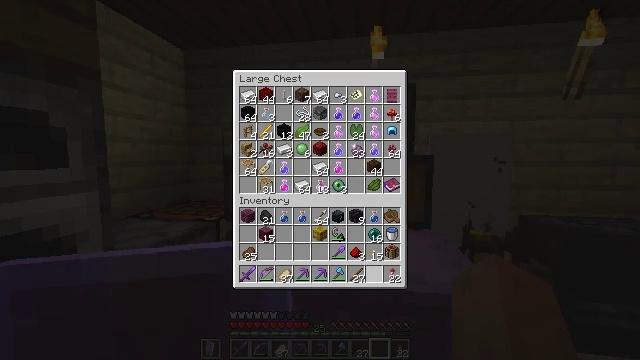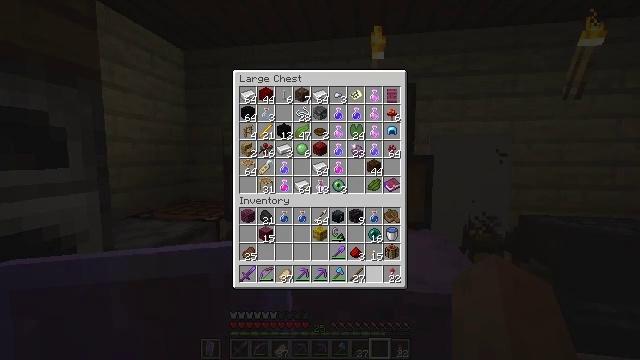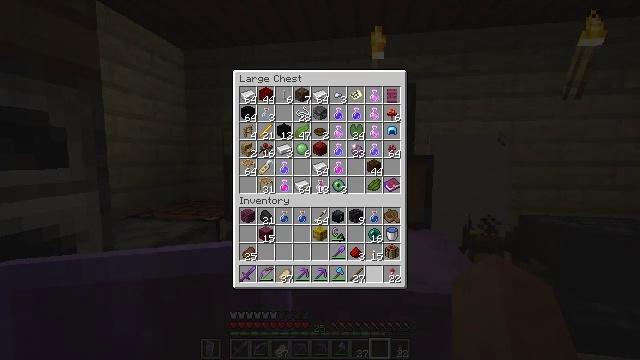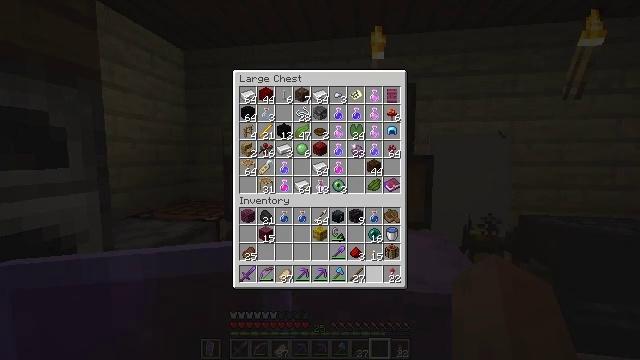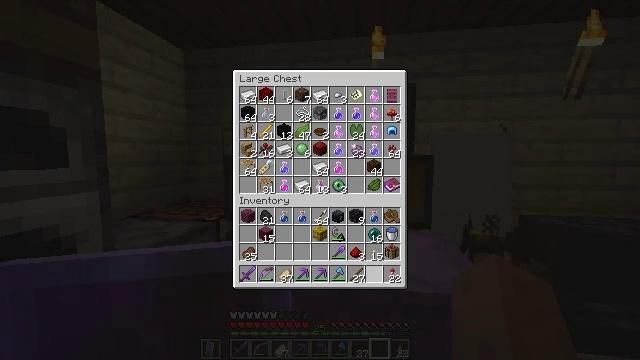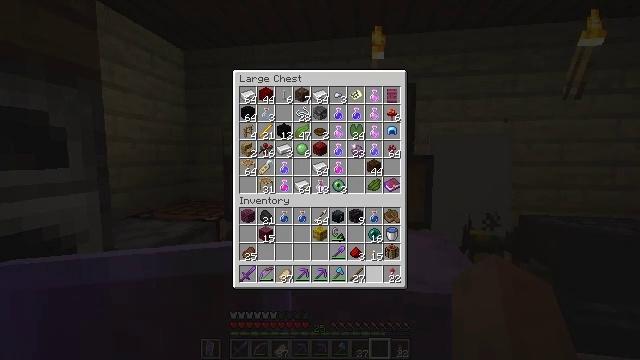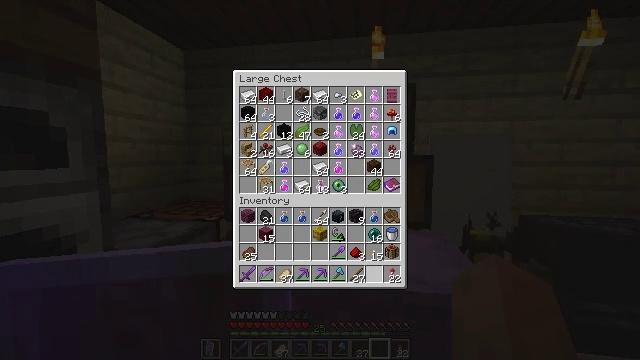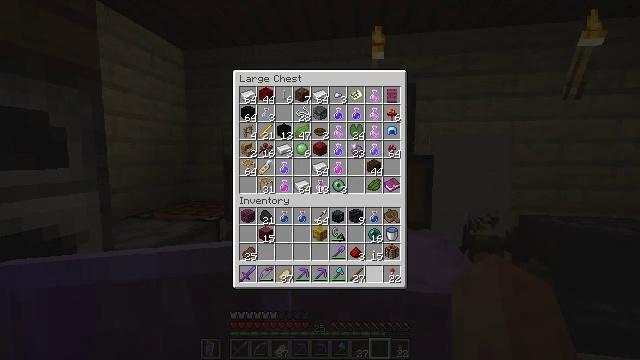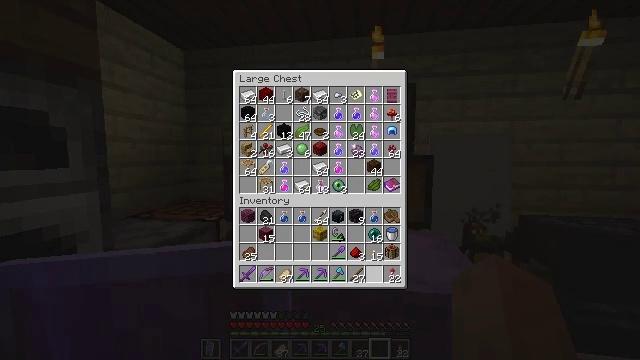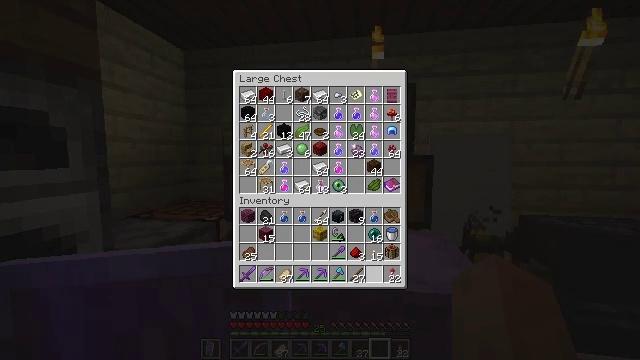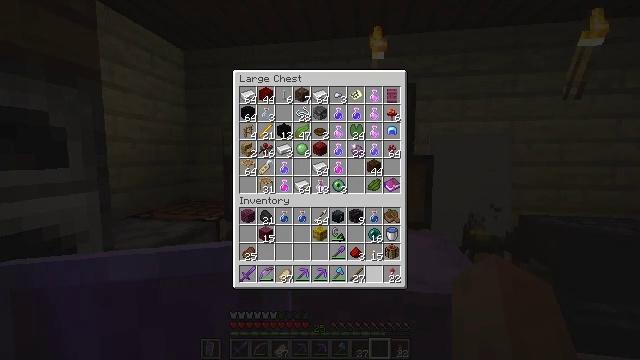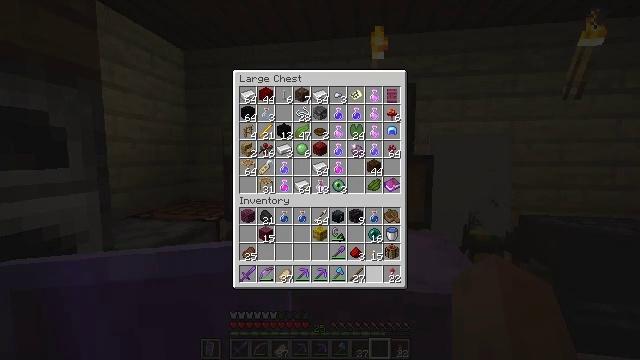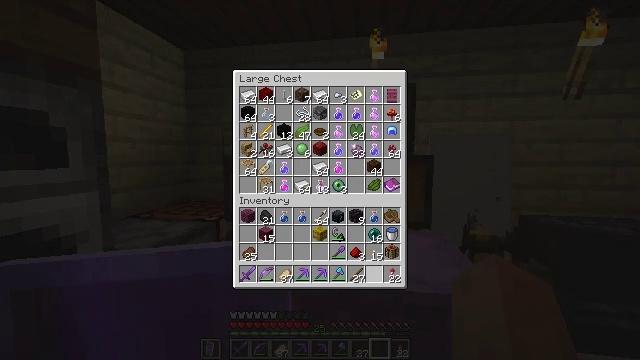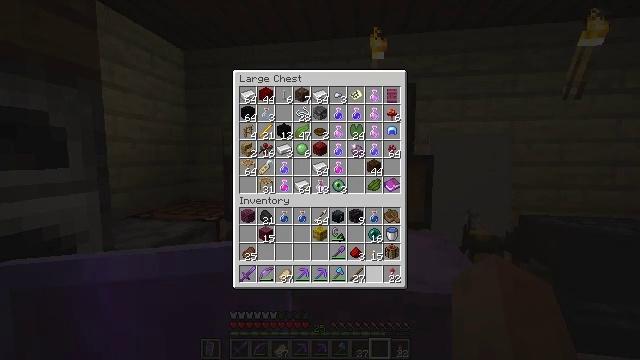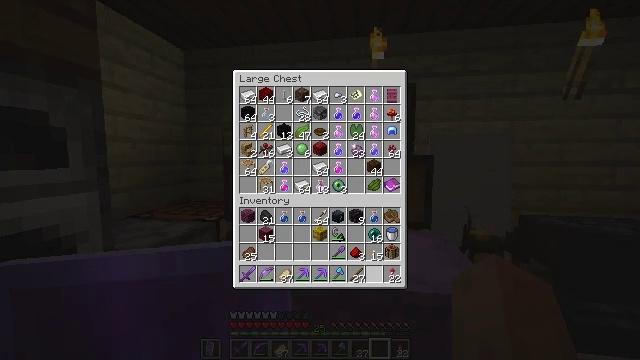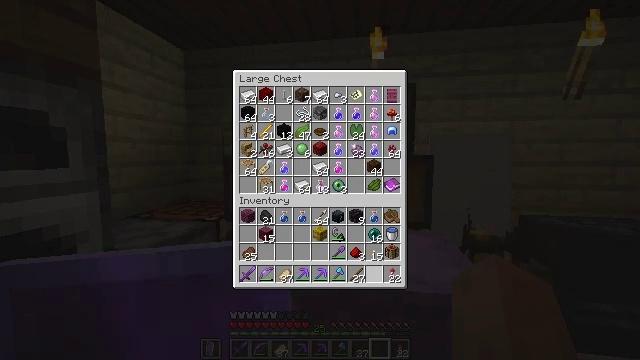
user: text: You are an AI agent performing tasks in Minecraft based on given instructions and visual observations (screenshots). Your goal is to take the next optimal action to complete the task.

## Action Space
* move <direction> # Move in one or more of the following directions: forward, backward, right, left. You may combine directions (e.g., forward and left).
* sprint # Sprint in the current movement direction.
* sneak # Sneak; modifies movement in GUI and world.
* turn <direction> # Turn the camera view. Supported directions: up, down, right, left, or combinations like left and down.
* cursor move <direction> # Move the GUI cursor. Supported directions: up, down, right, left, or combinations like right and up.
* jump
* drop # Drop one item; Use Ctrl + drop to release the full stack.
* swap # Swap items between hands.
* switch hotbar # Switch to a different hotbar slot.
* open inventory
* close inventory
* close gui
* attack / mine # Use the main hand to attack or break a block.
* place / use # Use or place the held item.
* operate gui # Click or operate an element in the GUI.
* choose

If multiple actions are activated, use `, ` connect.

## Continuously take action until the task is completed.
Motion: motion action
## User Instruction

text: Craft crimson planks in your crafting grid.
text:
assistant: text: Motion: no_op
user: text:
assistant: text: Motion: no_op
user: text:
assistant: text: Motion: no_op
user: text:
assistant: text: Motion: no_op
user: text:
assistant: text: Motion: no_op
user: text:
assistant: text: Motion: no_op
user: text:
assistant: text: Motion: no_op
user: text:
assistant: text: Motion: no_op
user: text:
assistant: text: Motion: no_op
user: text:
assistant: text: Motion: no_op
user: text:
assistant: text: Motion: no_op
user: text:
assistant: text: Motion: no_op
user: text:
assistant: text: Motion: no_op
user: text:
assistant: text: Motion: no_op
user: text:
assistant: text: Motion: no_op
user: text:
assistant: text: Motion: no_op
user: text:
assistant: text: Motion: no_op
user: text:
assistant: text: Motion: no_op
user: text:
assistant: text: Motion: no_op
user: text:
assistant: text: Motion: no_op
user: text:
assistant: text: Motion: no_op
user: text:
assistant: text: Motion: no_op
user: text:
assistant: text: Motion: no_op
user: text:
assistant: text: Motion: no_op
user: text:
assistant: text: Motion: no_op
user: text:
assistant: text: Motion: no_op
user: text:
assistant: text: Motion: no_op
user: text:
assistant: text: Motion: no_op
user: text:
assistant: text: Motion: no_op
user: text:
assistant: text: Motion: no_op